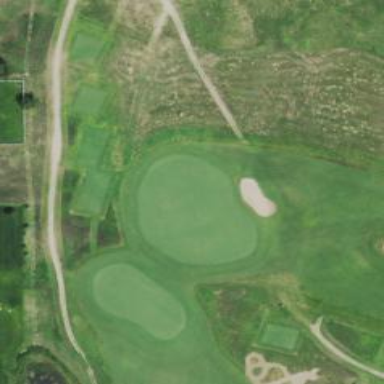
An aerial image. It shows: View of golf hole.